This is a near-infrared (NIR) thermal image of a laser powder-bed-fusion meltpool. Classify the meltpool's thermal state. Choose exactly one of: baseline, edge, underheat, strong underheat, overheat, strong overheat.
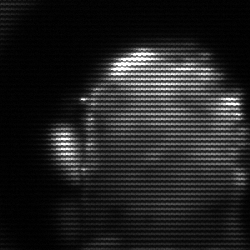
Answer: baseline